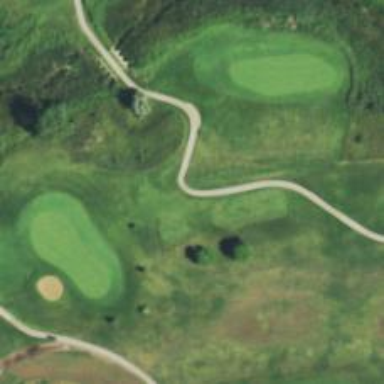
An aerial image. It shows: Driveway service road designed for golf carts.